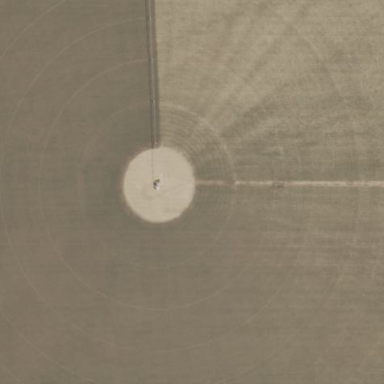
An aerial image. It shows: Farmland with pivot irrigation system.